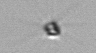
Label: Calciopappus